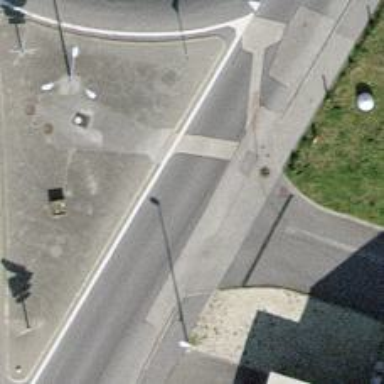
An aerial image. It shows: Tertiary road with asphalt surface used as bus service route.